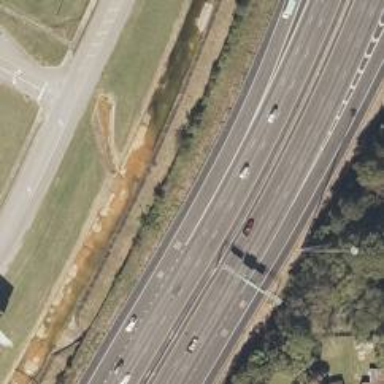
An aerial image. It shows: Asphalt motorway.